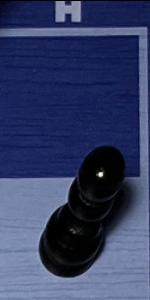
Label: Pawn_Black